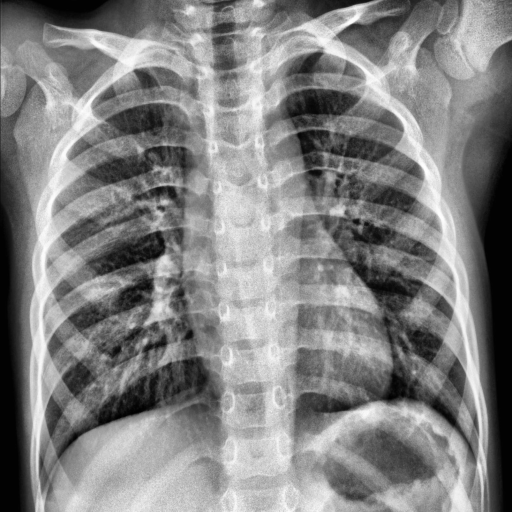
Finding: NORMAL